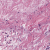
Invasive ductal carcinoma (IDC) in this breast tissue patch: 0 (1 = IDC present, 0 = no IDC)